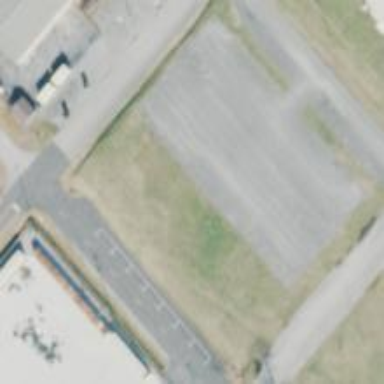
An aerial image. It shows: Parking area with asphalt surface.